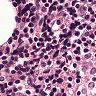
Metastatic tissue present: no